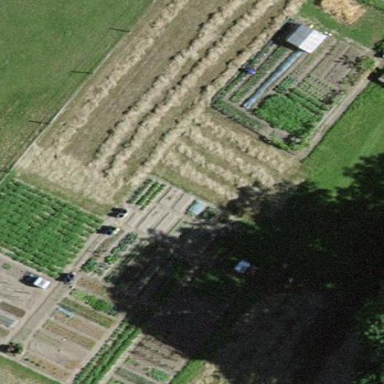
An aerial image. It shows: Area designated for allotments.